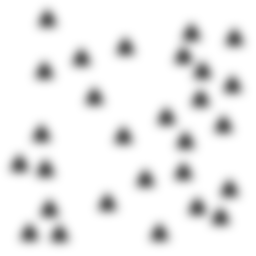
Squares: 0
Triangles: 28
Stars: 0
Total shapes: 28